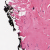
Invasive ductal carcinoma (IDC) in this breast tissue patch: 0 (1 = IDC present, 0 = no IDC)